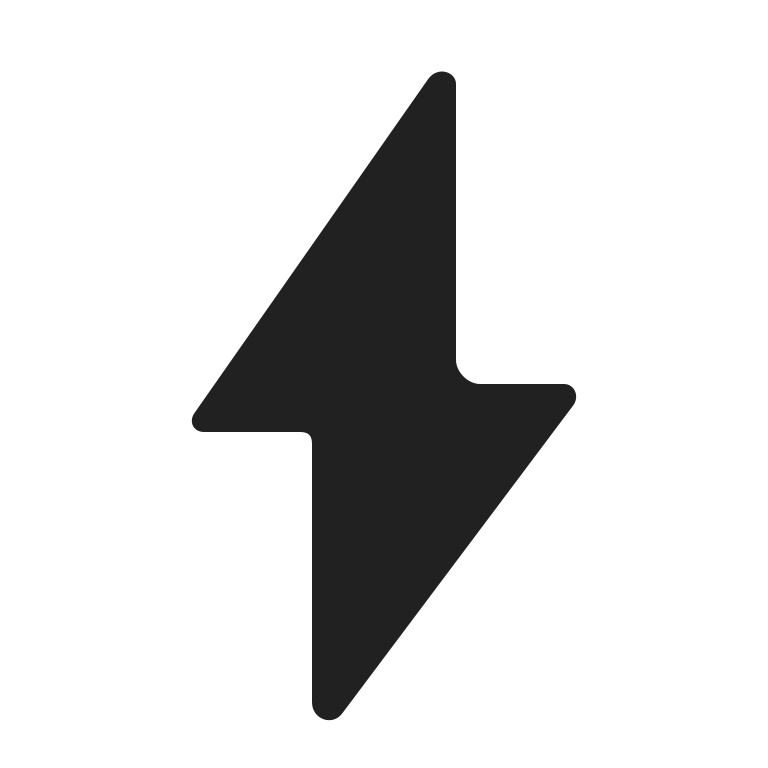
high voltage high contrast